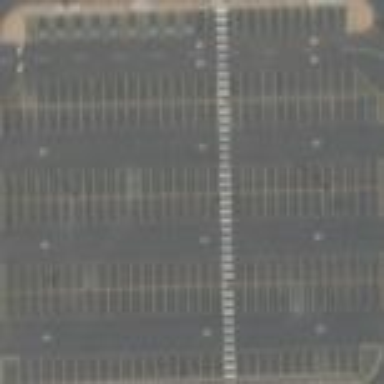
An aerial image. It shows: Parking area with asphalt surface.